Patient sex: F
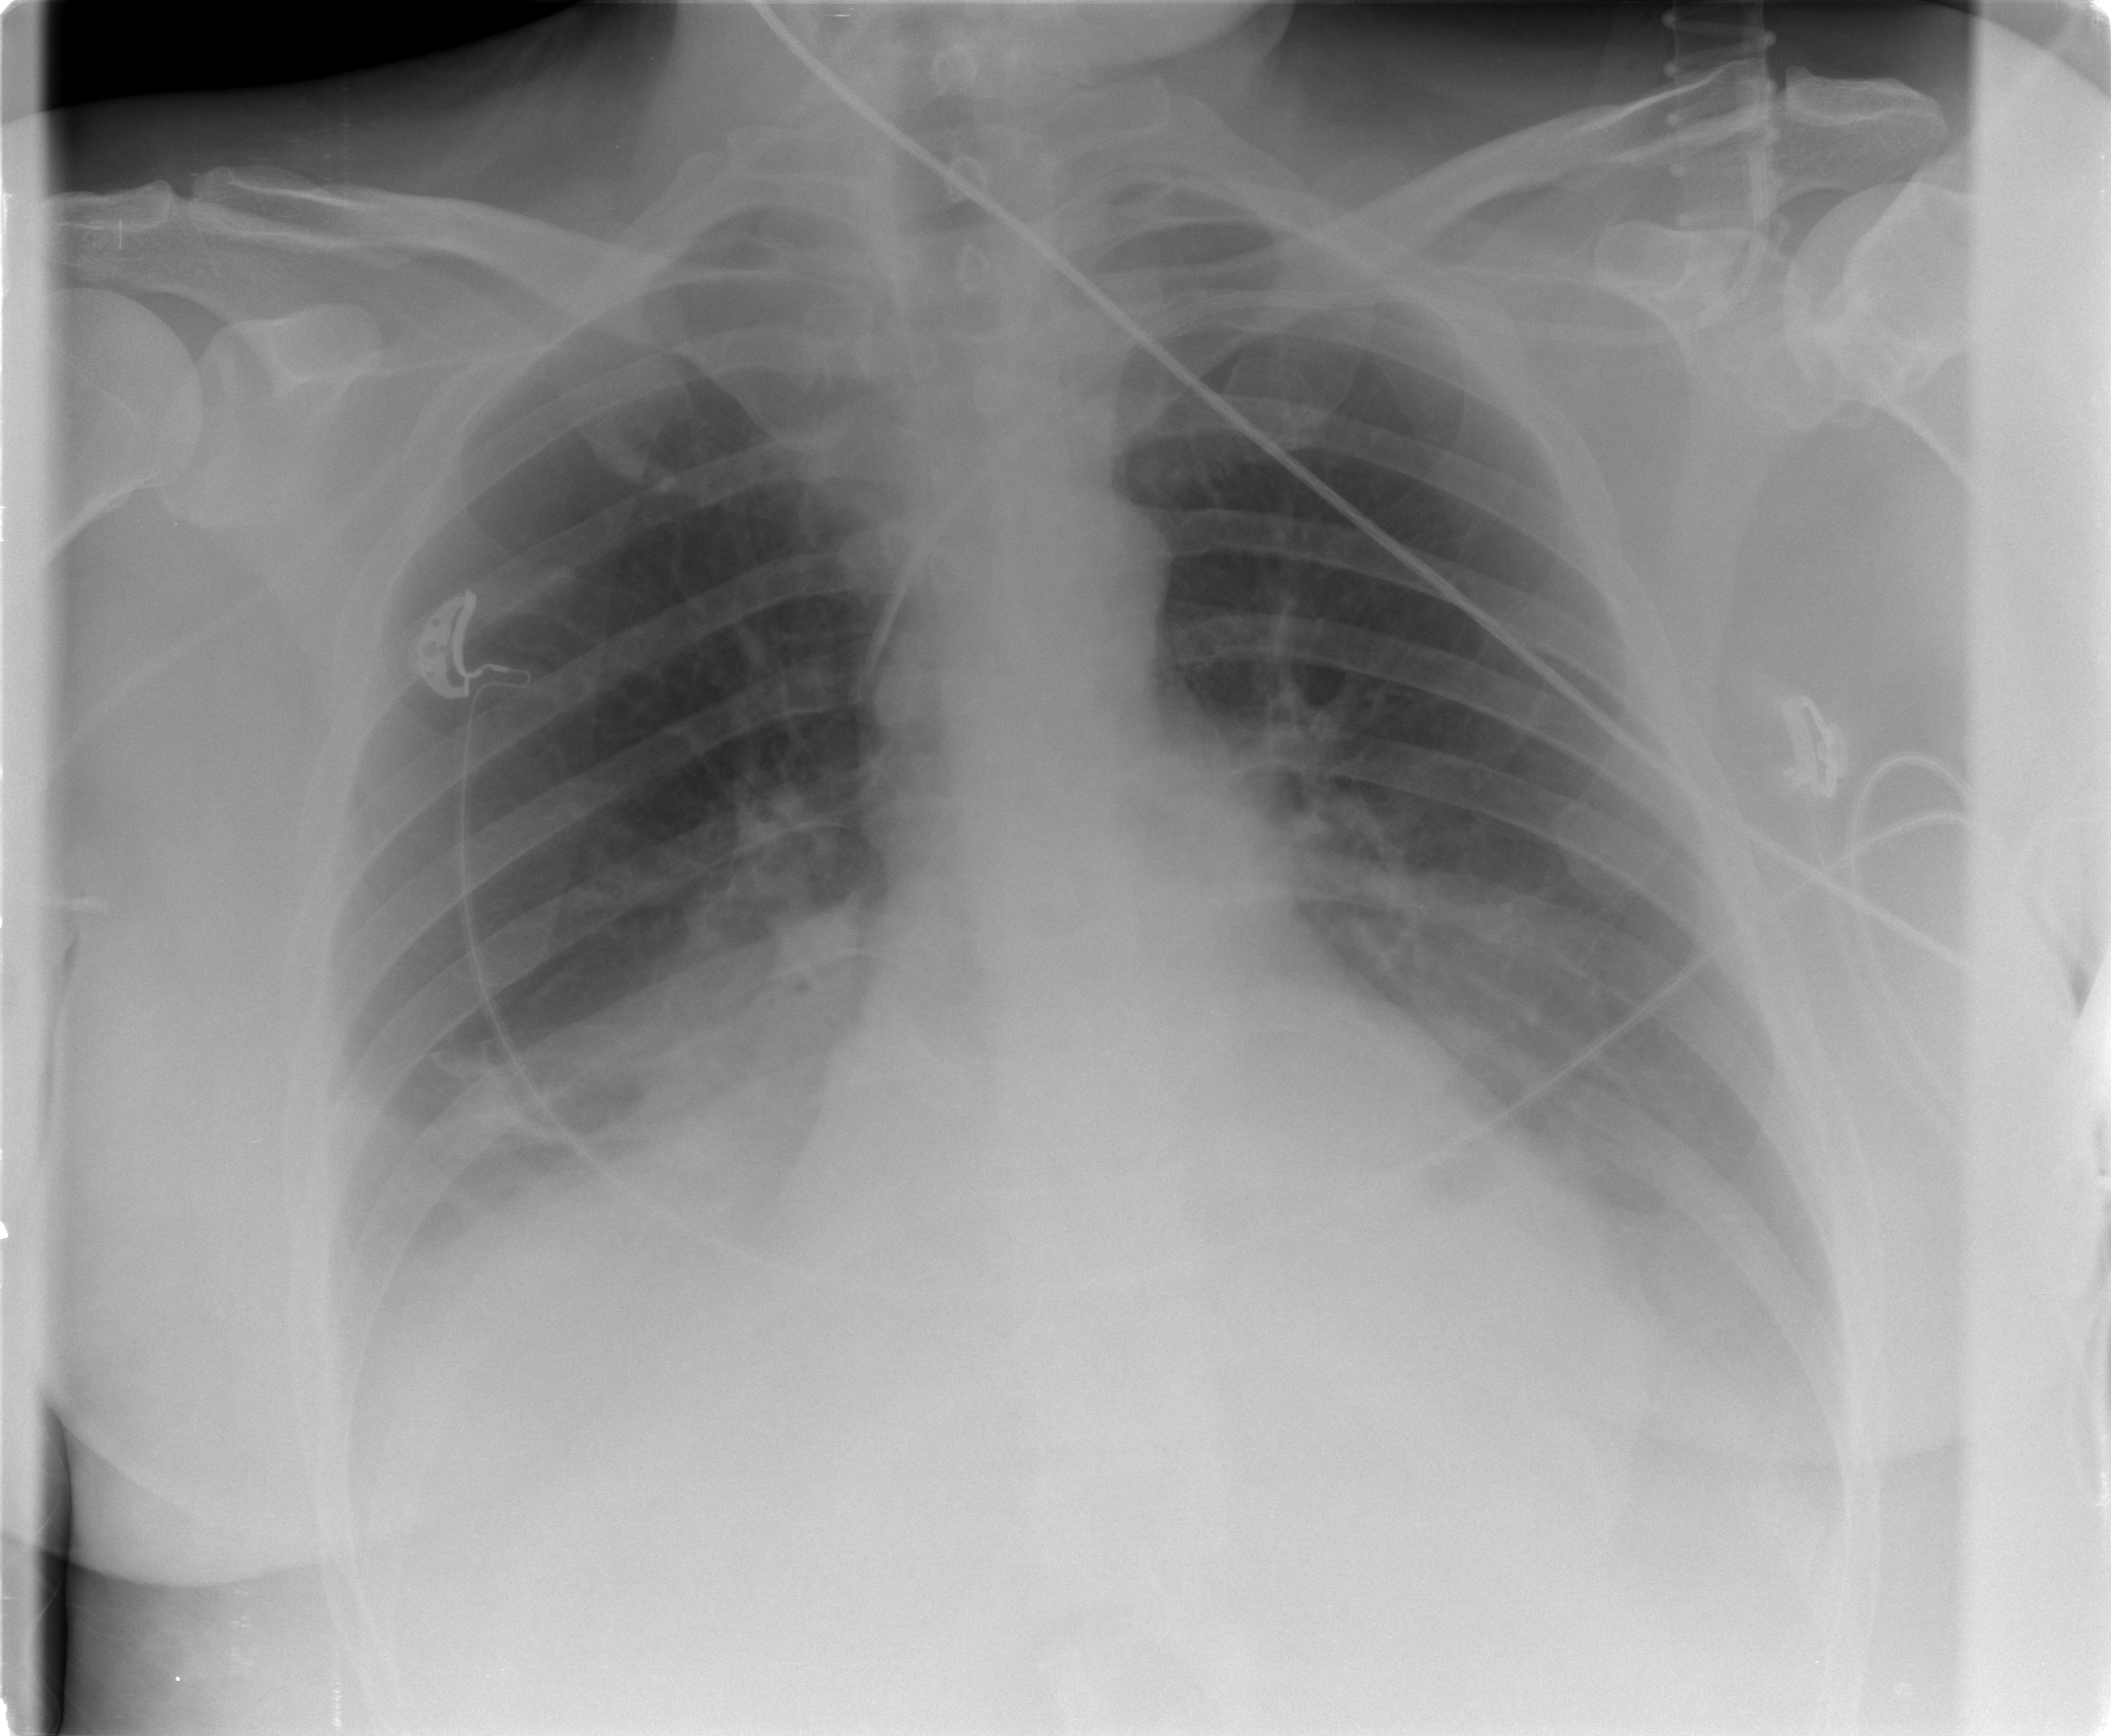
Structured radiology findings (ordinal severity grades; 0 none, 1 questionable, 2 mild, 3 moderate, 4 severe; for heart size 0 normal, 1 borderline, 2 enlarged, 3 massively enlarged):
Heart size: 1
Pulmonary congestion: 1
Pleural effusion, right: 1
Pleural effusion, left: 1
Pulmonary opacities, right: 0
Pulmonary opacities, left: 0
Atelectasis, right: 1
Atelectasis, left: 1